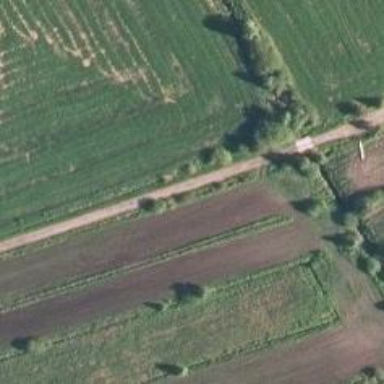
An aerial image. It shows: Unclassified road.